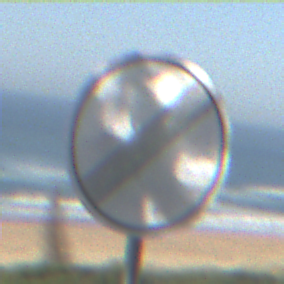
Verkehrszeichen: EndeSaemtlicherBegrenzungen
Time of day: MorningAfternoon
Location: Outdoor (Urban)
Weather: Clear
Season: NotSpecified
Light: Natural